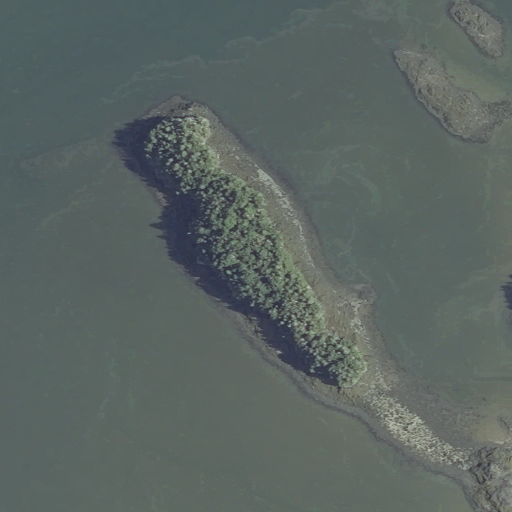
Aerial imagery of island in Maine named Scrub Island containing open water and herbaceous wetlands